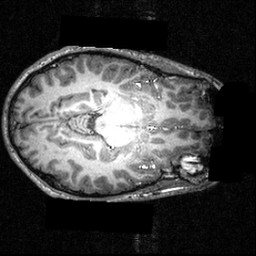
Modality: T1w
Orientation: axial
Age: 22
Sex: male
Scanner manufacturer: siemens
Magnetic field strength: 3.951 T
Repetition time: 1.5 s
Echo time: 0.00335 s